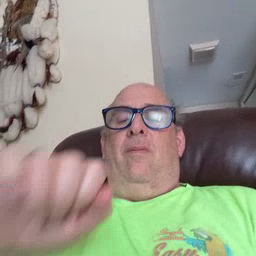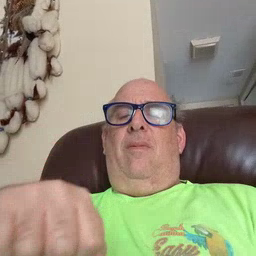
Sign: can